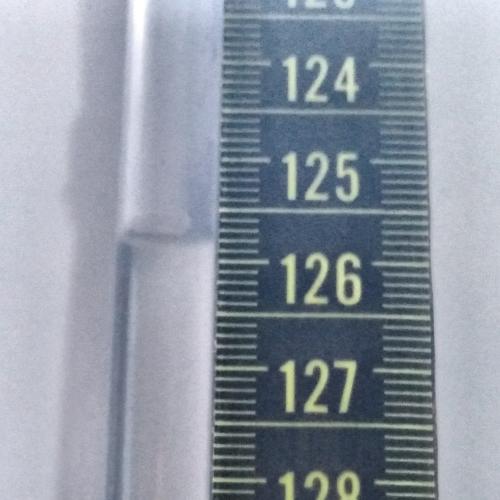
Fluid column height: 125.8 cm